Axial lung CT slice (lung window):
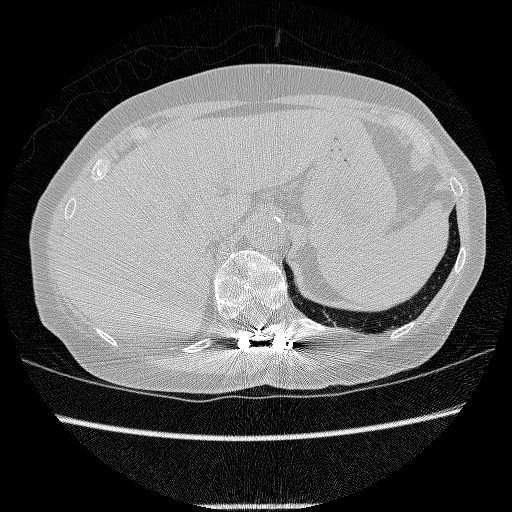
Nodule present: no